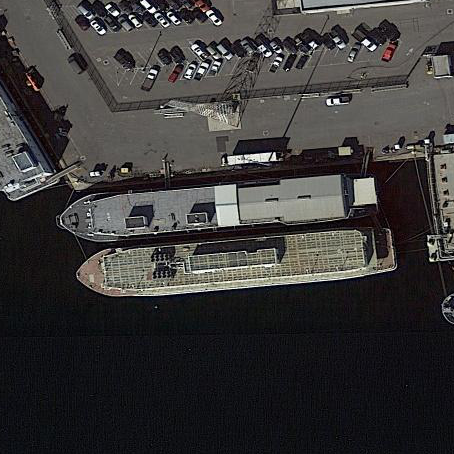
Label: civil